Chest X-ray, PA view. Patient: 61 years old, sex M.
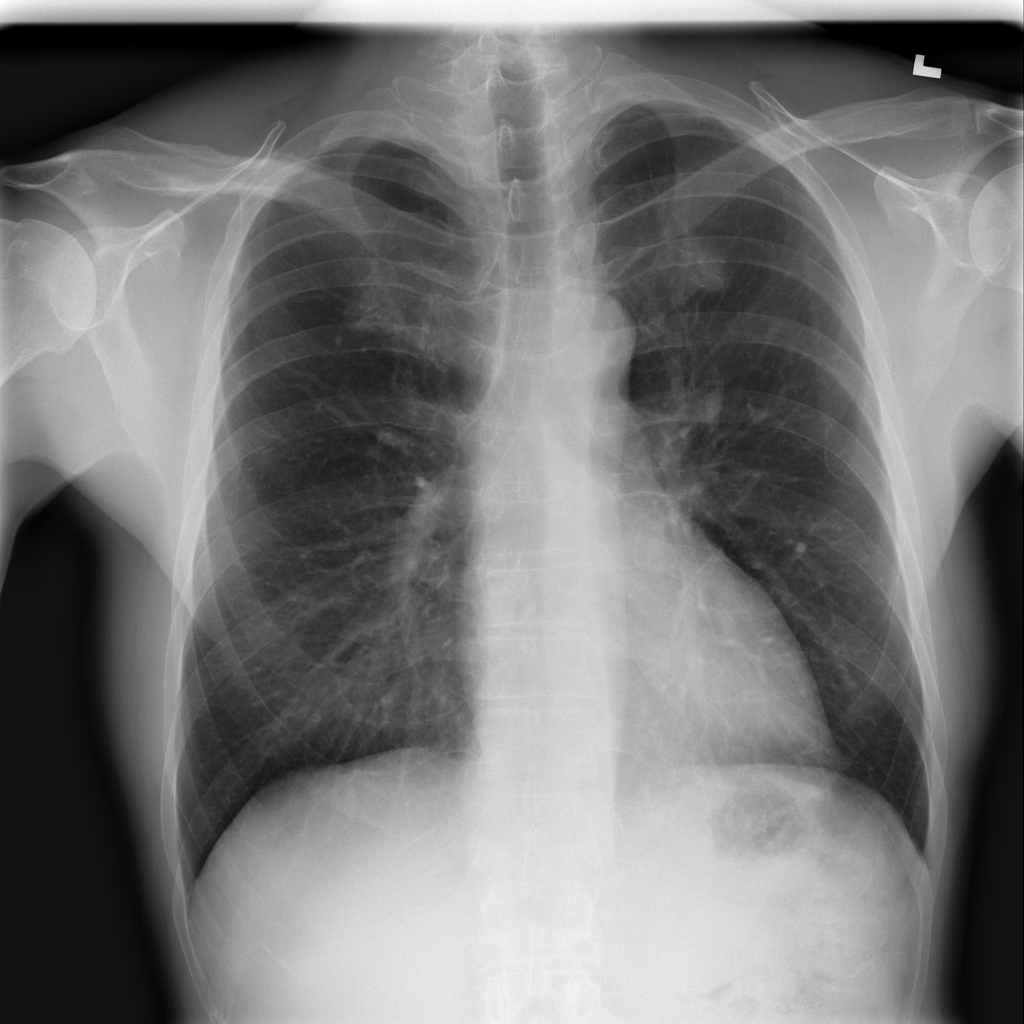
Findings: Infiltration